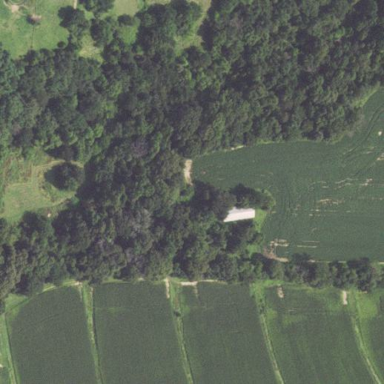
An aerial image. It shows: Serene woodland landscape.